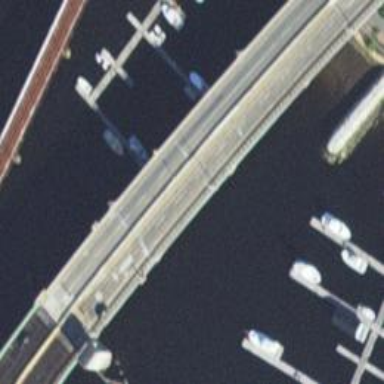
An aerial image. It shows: Movable bascule bridge on trunk highway.